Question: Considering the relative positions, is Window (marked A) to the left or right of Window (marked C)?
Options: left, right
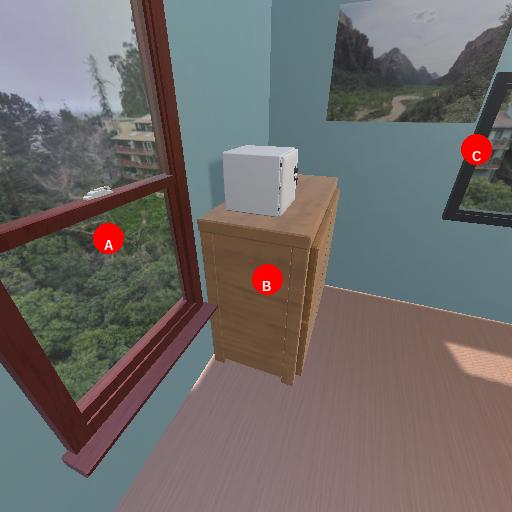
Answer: left